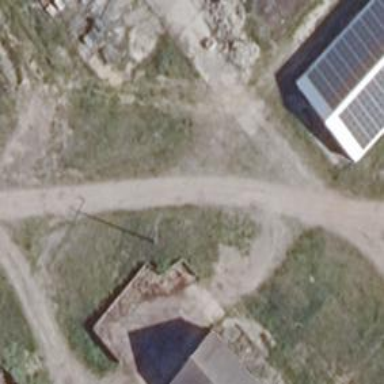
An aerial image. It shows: Minor power line with 3 cables.